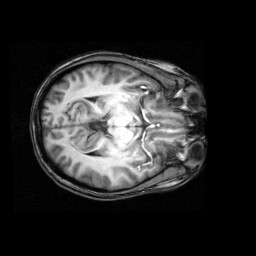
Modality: T1w
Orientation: axial
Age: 29
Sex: female
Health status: healthy
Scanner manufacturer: philips
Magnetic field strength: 3 T
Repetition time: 0.008 s
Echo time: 0.0037 s